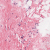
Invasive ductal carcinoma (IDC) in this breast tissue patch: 0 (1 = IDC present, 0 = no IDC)